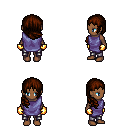
a pixel art fantasy rpg character, female body template, human, dark skin, chain tabard jacket, metal pants, brown right-swept hairstyle, gold gloves, four views (front, back, left, right), 2x2 character sprite sheet, small pixel art, hard edges, no anti-aliasing